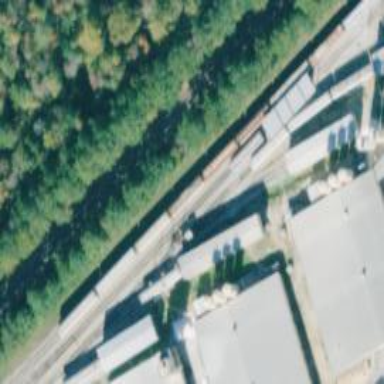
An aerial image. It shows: Railway spur service passing through building tunnel.